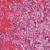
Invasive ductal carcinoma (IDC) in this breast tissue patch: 0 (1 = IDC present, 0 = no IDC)